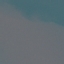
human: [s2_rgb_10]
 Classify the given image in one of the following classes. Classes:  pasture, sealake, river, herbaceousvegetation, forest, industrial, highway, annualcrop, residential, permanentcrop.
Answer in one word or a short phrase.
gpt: SeaLake